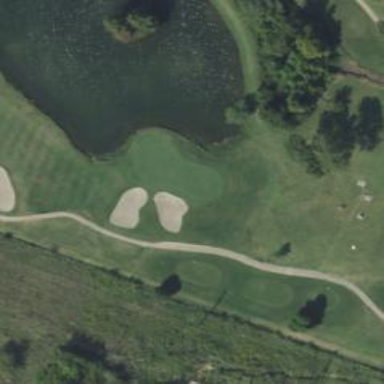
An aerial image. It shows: Golf hole.